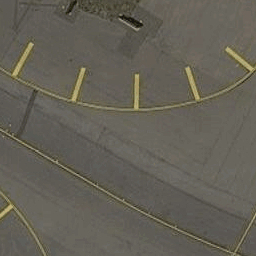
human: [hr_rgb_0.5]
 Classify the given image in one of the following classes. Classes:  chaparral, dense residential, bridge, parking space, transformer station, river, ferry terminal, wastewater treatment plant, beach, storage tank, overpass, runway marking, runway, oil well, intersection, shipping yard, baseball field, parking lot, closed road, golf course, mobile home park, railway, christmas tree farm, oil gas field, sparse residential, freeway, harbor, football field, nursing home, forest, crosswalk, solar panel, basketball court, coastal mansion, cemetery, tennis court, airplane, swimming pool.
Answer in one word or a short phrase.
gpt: runway marking